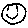
Label: smiley face